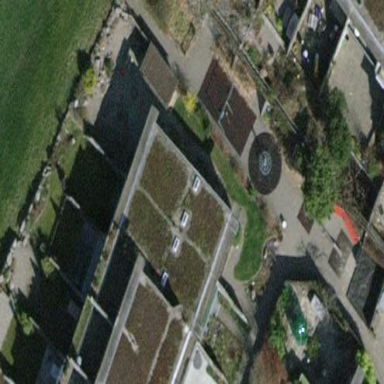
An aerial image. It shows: Terrace building.